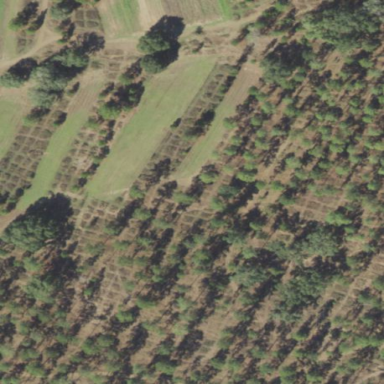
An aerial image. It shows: Orchard.